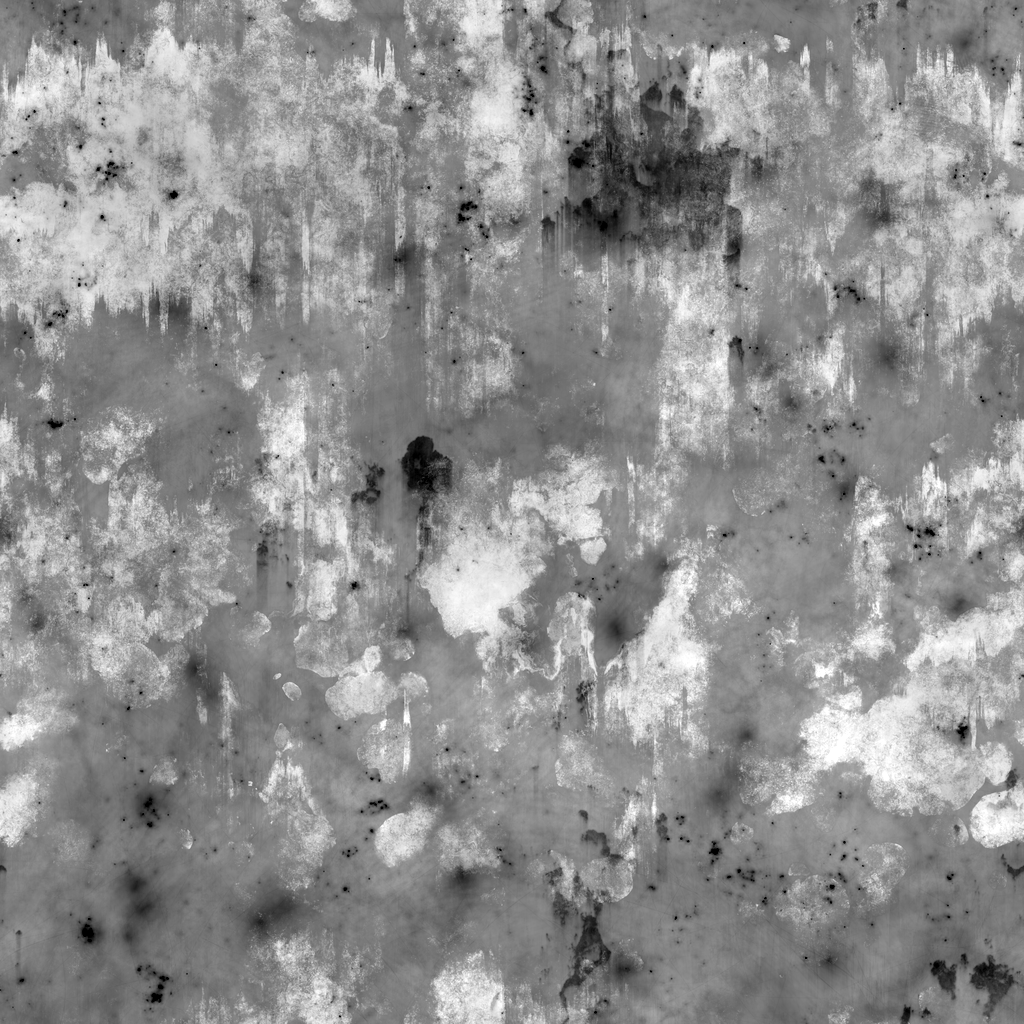
Texture map type: Displacement